Interaction volume radius: 5 \u00c5
Interaction volume height: 20 \u00c5
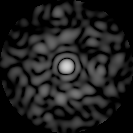
Disorder parameter: 0.8356